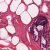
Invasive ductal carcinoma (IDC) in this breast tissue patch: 0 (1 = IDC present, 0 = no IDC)